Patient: sex F, age 60
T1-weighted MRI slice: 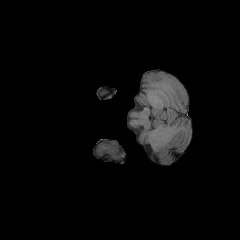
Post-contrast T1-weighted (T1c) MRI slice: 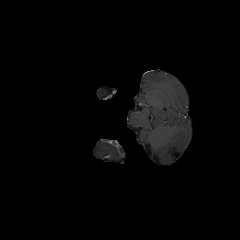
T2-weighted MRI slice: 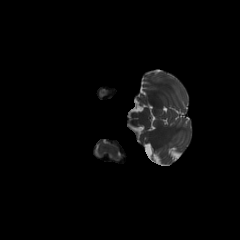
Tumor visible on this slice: no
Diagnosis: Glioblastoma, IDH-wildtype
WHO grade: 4